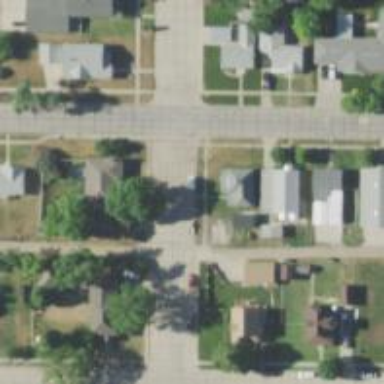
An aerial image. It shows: Alley classified as service road.